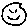
Label: smiley face